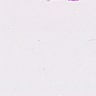
Metastatic tissue present: no